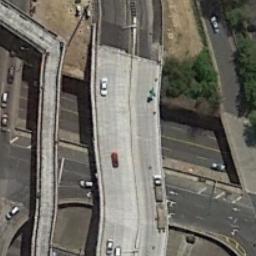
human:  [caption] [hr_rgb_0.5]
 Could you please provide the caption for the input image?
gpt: The overpass is over the roads and some cars are driving on the roads and the overpass .

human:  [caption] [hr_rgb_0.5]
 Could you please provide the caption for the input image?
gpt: The overpass is next to the bare land with some cars .

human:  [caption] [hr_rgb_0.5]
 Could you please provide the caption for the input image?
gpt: An overpass is bent into two circles .

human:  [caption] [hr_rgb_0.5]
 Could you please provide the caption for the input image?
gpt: Several cars are on the overpass .

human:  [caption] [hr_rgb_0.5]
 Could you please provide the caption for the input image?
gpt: There are some green trees beside the overpass .